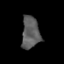
Tissue: prostate
Cell type: T cells
Senescence score: 0.6862
Nuclear area (px): 566
Mean DAPI intensity: 92.376